Question: i'm trying to apply twitter bootstrap css style to my knp pagination without modifying the vendor.
Is there a way to configure KnpPaginator so to detect existing bootstrap css style sheets?because as the screenshot shows, it is build to work with bootstrap.
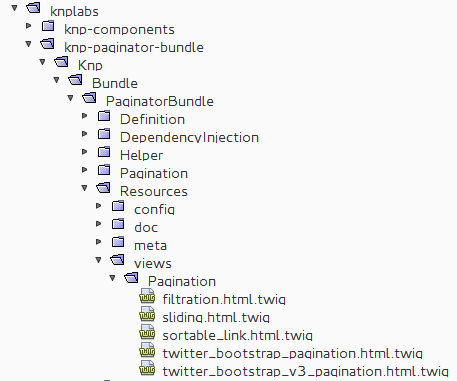
Answer: @Derick F: thank you a lot, i found an other way :
i just replaced:
'''
pagination: KnpPaginatorBundle:Pagination:sliding.html.twig
'''
with
'''
pagination: KnpPaginatorBundle:Pagination:twitter_bootstrap_v3_pagination.html.twig
'''
its the default template included in knp bundle.